Current action and preconditions to check: trajectory_clear

Your task: For each precondition in the list above, predict whether it will hold at this action.

Consider the current scene as observed from the mobile robot's camera, and analyze the predicted future states of all dynamic agents (e.g., people, animals, vehicles, or any moving entities) within the NEXT SECOND.

IMPORTANT: Only answer "very likely" if you are absolutely certain—based on strong, clear evidence—that a dynamic agent will violate the precondition in the predicted future state. Do NOT answer "very likely" for unlikely, ambiguous, or low-probability risks.

Ask yourself for each precondition: Is there a high probability, with clear and convincing evidence, that the predicted future states of any dynamic agent will interfere with the predicted future state of the currently executing action within the NEXT SECOND, causing that precondition to fail?

Assess the risk level based on these predictions. Use "likely" or "very likely" if motions create a clear risk of interference.

Use "neutral" or "improbable" if agents are nearby but their predicted paths are clearly diverging or non-conflicting.

Failure Risk Categories: "very improbable", "improbable", "neutral", "likely", "very likely"

Answer Format: Output ONLY the probability_of_failure value from these categories: "very improbable", "improbable", "neutral", "likely", "very likely"

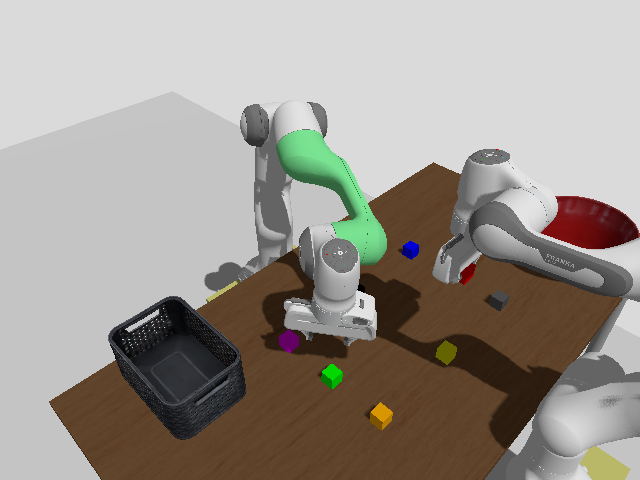

Answer: very improbable